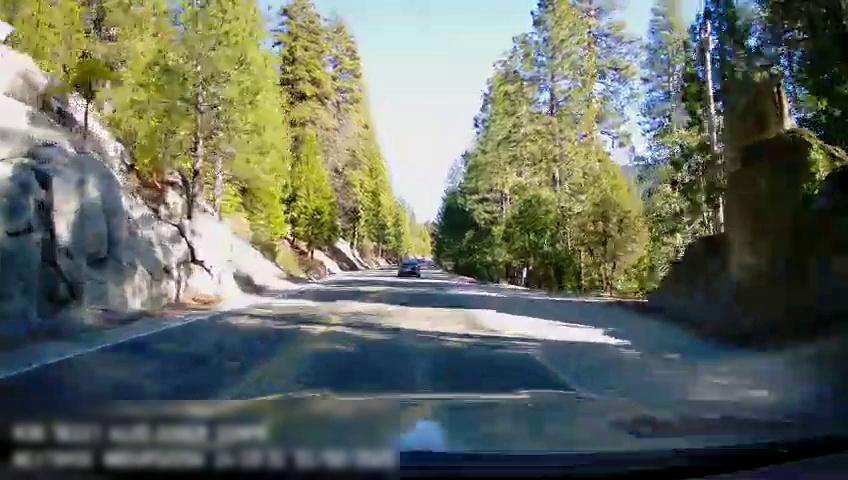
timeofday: Day
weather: Sunny
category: Drivable Space
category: Vehicles | Car
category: Lanes | Opposite Lane
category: Lanes | Current Lane
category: Lanes | Opposite Lane
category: Lanes | Current Lane